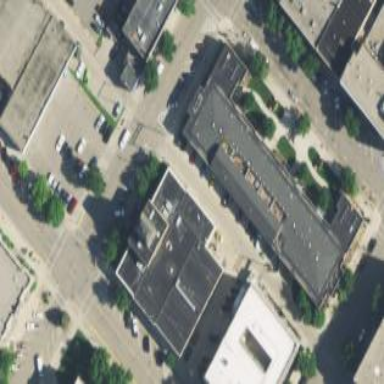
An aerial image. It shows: Building.